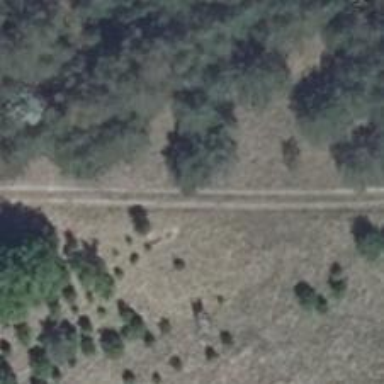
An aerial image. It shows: Grass track road with grade 5 tracktype.